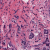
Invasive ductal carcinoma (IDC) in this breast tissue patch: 1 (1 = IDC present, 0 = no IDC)